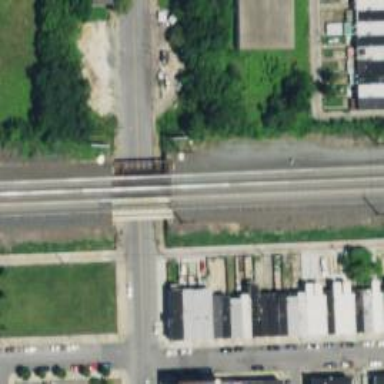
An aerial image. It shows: Abandoned railway spur bridge.